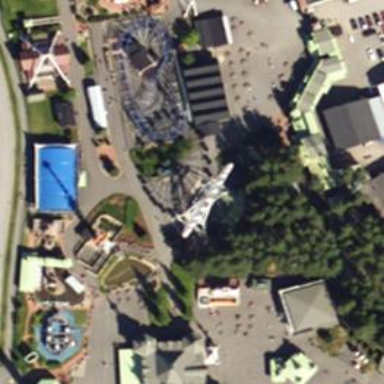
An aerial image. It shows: Big wheel attraction.